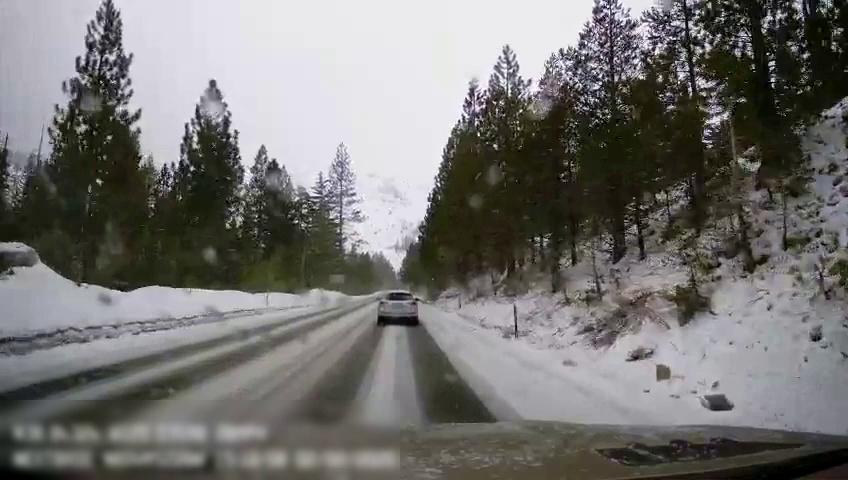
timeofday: Day
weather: Snowy
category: Drivable Space
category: Vehicles | Car